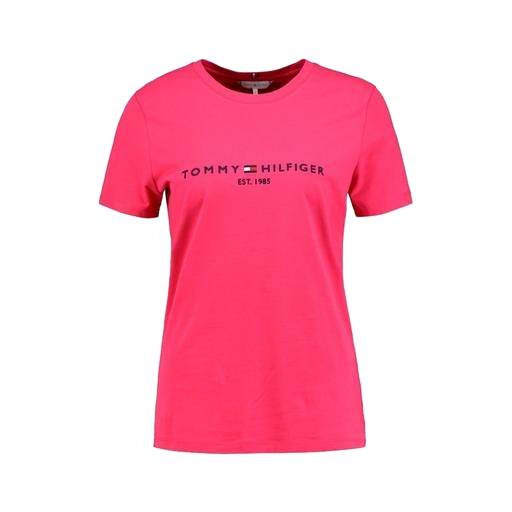
pink pima logo tee, t-shirt twist graphic, regular t-shirt, white background